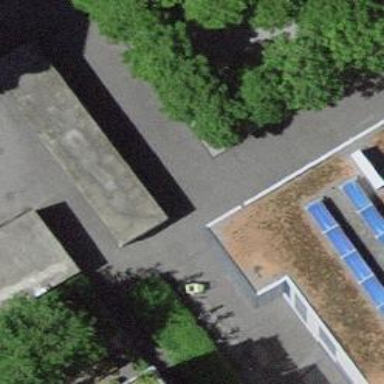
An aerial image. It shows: Parking area.